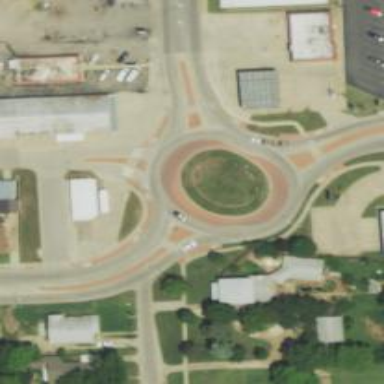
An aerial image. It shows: Primary highway with asphalt surface leading to roundabout.